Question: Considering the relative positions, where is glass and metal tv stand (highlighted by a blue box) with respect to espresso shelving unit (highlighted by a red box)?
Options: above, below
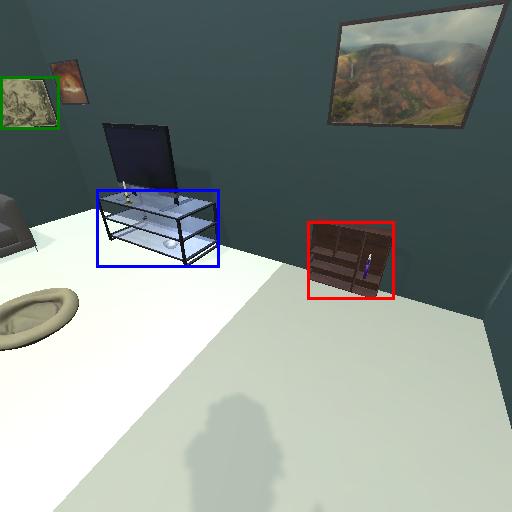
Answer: above